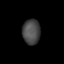
Tissue: lung
Cell type: Pericytes
Senescence score: 0.6185
Nuclear area (px): 436
Mean DAPI intensity: 72.463